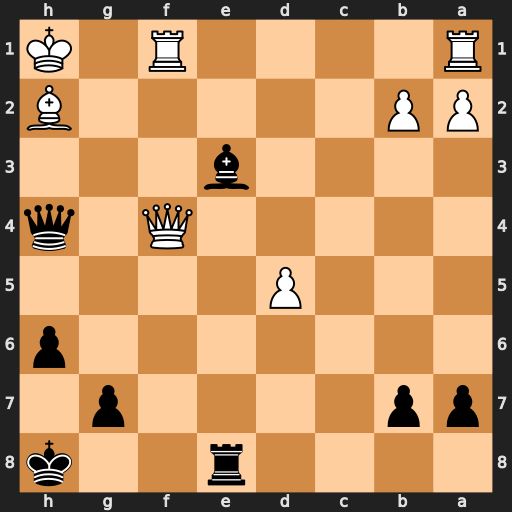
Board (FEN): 4r2k/pp4p1/7p/3P4/5Q1q/4b3/PP5B/R4R1K
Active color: b
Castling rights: -
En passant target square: -
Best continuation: Bxf4